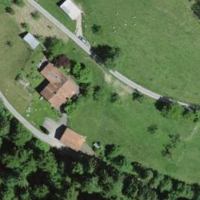
EUNIS habitat code: 55
Species observed at this site:
Datura stramonium